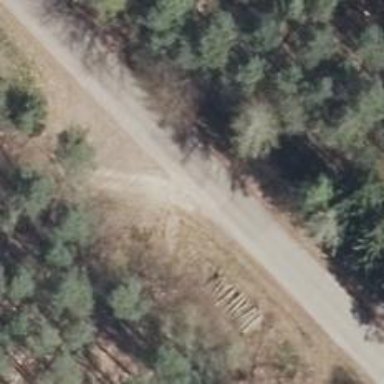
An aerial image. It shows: Unclassified road with concrete surface.